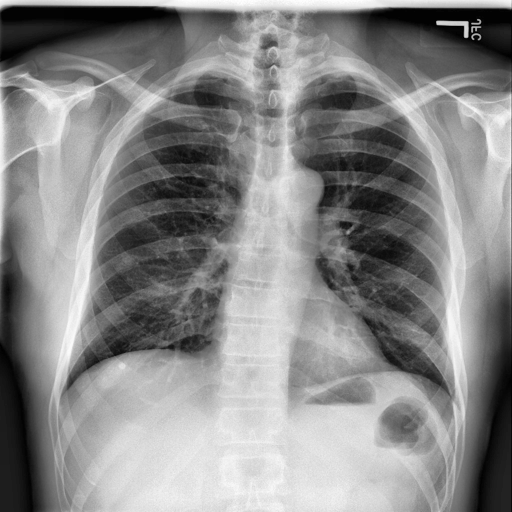
Finding: NORMAL